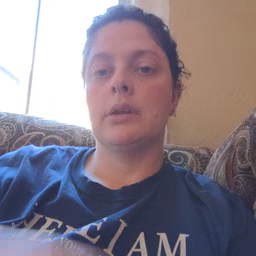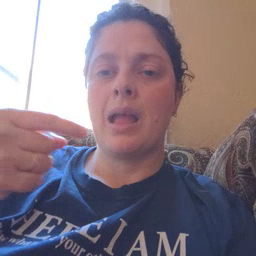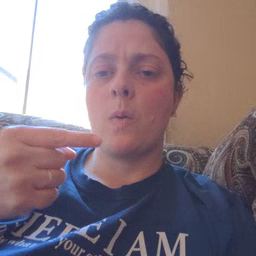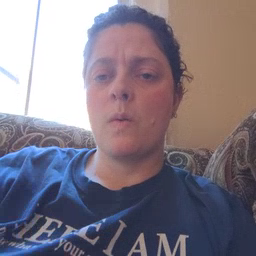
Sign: owie